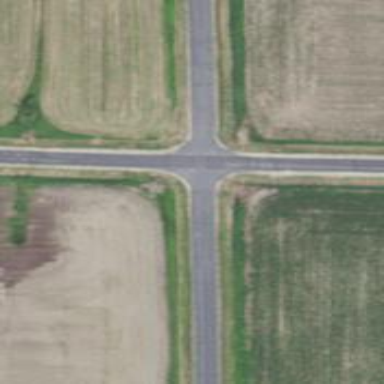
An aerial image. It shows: Unclassified road.